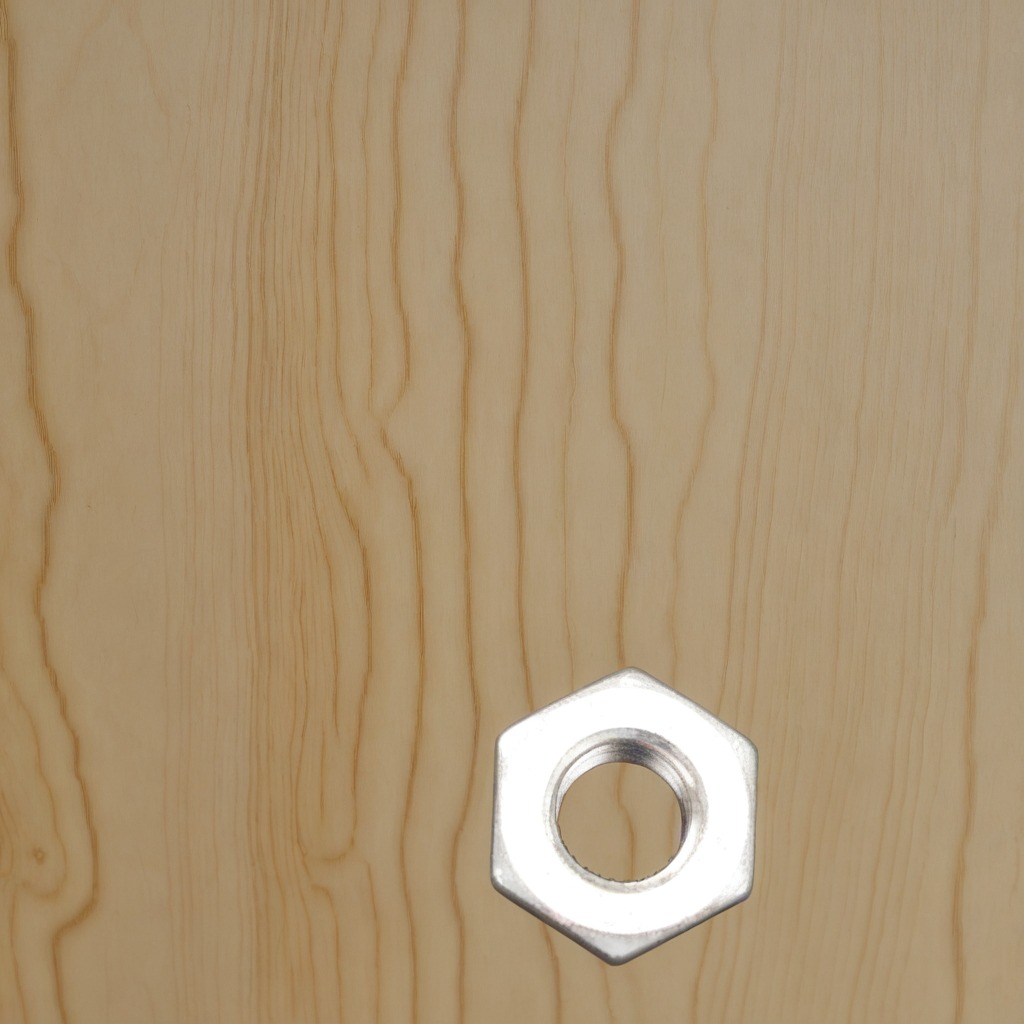
A metal nut lies on a plywood surface in a paint workshop lit by afternoon window light.